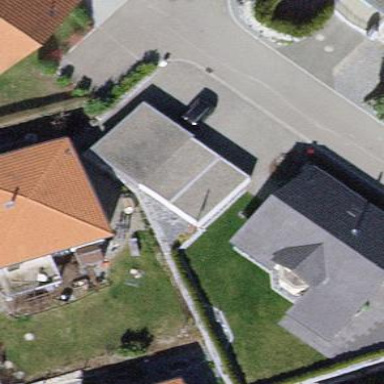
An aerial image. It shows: Group of garages.